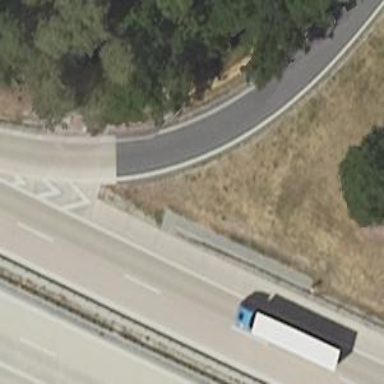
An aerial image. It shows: Asphalt motorway link.